Interaction volume radius: 5 \u00c5
Interaction volume height: 45 \u00c5
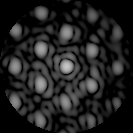
Disorder parameter: 0.2546